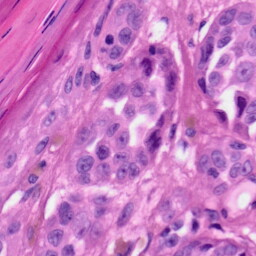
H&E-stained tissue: Skin